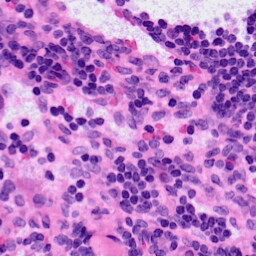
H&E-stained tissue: LymphNode